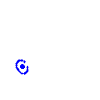
Particle: electron